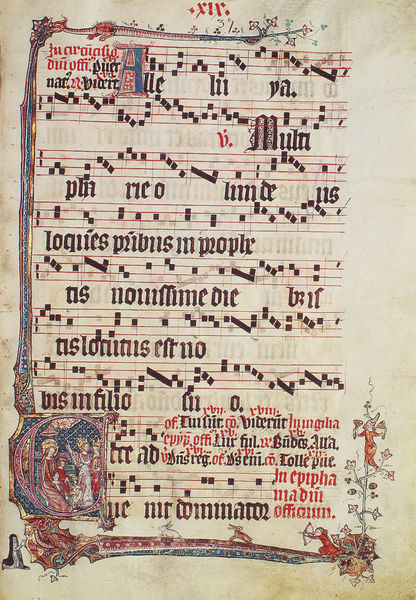
Titel: Graduale
Institution: Köln, Erzbischöfliche Diözesan- und Dombibliothek
Schlagwörter: blau, rot, tiere, gesang, musik, bogen, notenblatt, buchseite, mittelalter, heilige, pfeil, inkunabel, kirche liedblatt mittelalter